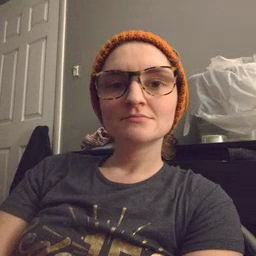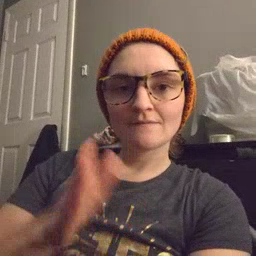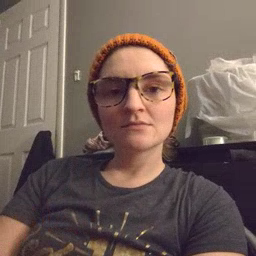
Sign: after